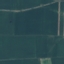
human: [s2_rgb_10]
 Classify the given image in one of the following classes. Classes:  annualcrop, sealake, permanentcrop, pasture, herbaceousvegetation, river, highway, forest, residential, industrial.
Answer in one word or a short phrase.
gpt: AnnualCrop